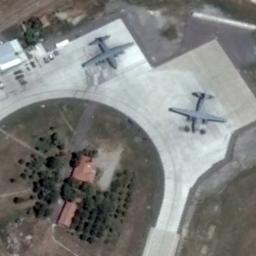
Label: airplane